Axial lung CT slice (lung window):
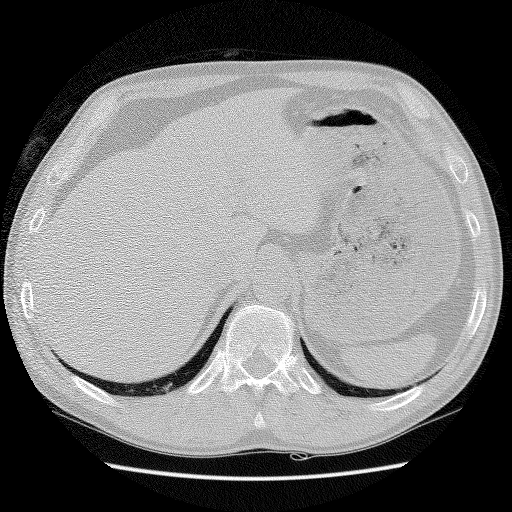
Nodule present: no